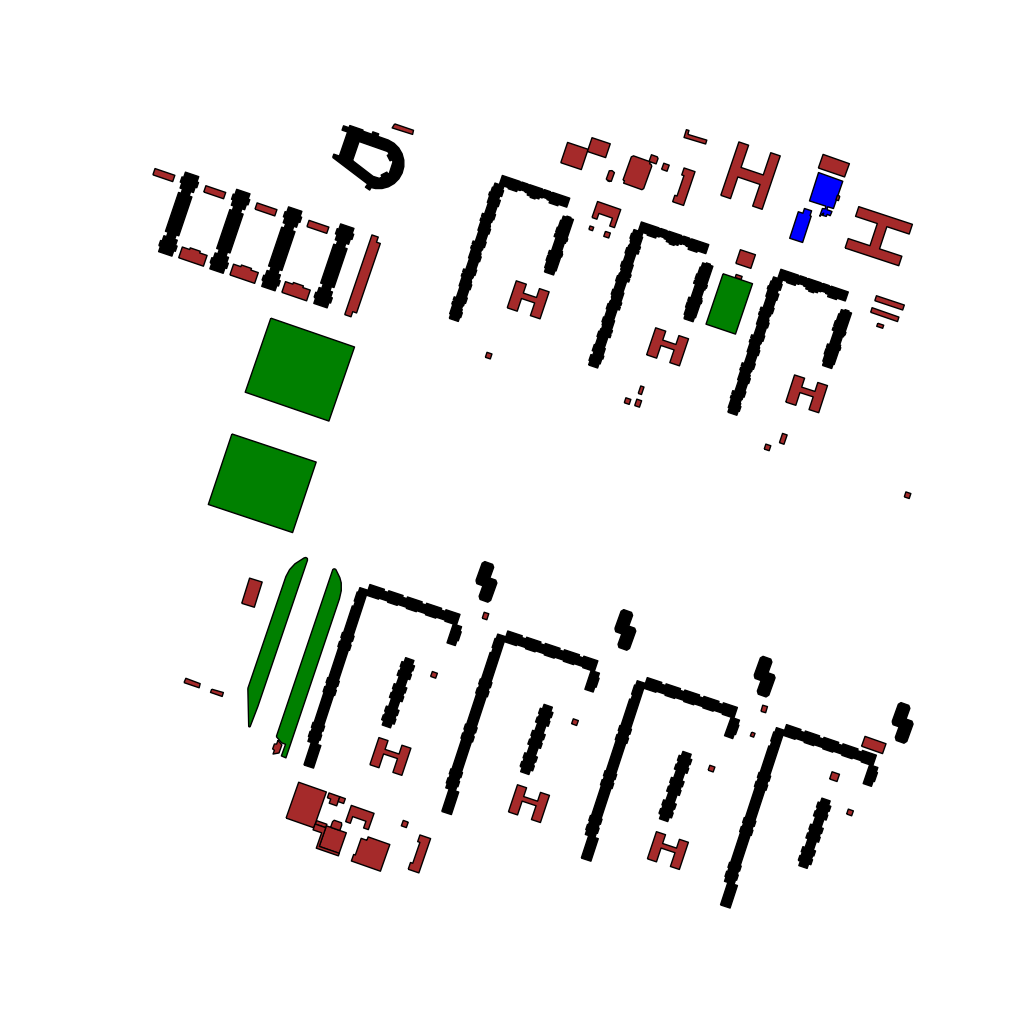
Tags: overhead vector_map, business, recreation, residential, special, modern, soviet, high_rise, individual_rise, low_rise, density_1, Building, Facility, Park, Sportpl, 1.0 km²